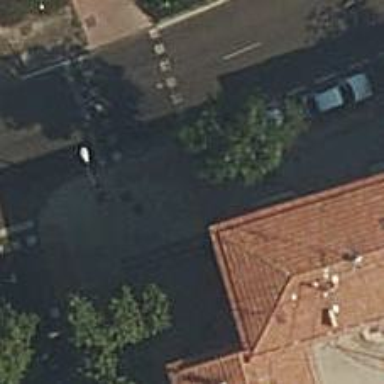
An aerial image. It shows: Sidewalk along the footway.